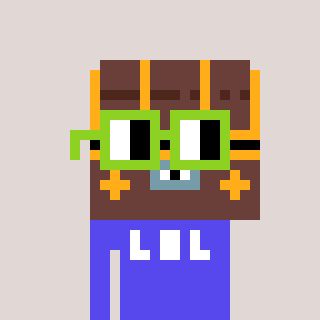
a pixel art character with square light green glasses, a treasure chest-shaped head and a computerblue-colored body on a warm background